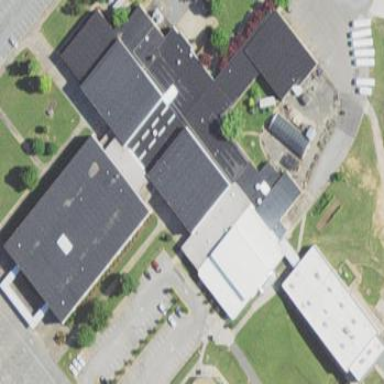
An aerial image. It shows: School building.